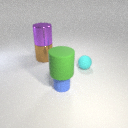
small blue rubber cylinder to the left of small cyan rubber sphere